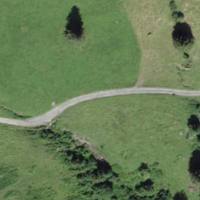
EUNIS habitat code: 23
Species observed at this site:
Alnus alnobetula